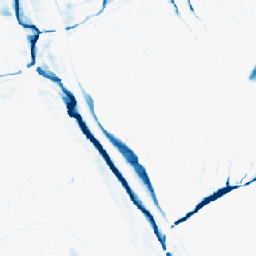
Category: morphological
Decomposition family: morphological_ellipse
Decomposition parameters: operation: closing
width: 5
height: 20
Upsampling method: nearest
Upsampling parameters: scale: 8
Upsampling scale: 8